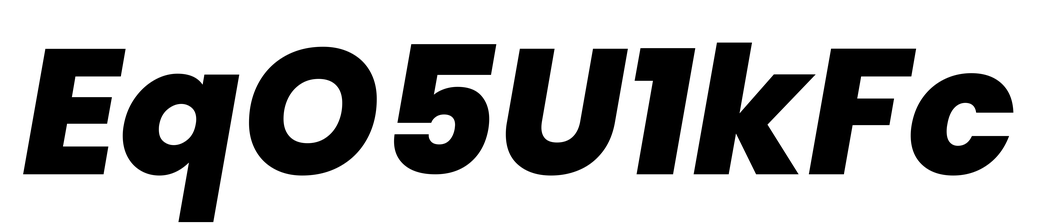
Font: Poppins-ExtraBoldItalic